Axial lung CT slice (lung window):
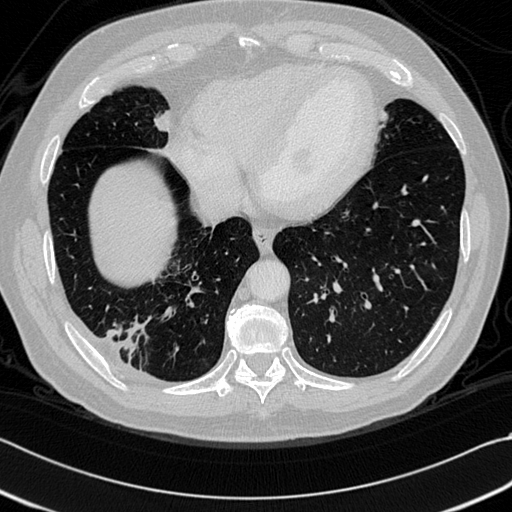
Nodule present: no